Question: Yet another tag that was given new meaning in HTML5, '<small>' apparently lives on:
> <URL>The small element represents so-called "fine print" or "small print",
such as legal disclaimers and caveats.
This unofficial reference seems to take it a little further:
> <URL>'<small>' is now for side comments, which are the inline equivalent of
'<aside>' -- content which is not the main focus of the page. A common
example is inline legalese, such as a copyright statement in a page
footer, a disclaimer, or licensing information. It can also be used
for attribution.
I have a list of people I want to display, which includes their real name and nickname. The nickname is sort of an "aside", and I want to style it with lighter text:
'''
<li>Laurence Tureaud <small>(Mr.T)</small></li>
'''

I'll need to do something like this for several sections of the site (people, products, locations), so I'm trying to develop a sensible standard. I know I can use '<span class="quiet">' or something like that, but I'm trying to avoid arbitrary class names and use the correct HTML element (if there is one).
Is '<small>' appropriate for this, or is there another element or markup structure that would be appropriate?
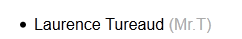
Answer: The spec you're looking at is old, you should look at the HTML5 spec:
<URL>
I suggest '<em>' here instead of small:
'''
<p>Laurence Tureaud also called <em>Mr. T</em> is famous for his role
in the tv series A-TEAM.</p>
'''
'<small>' is not used commonly in an article sentence, but like this:
'''
<footer>
<p>
Search articles about <a href="#">Laurence Tureaud</a>,
<small>or try <a href="#">articles about A-TEAM</a>.</small>
</p>
</footer>
<footer>
<p>
Call the Laurence Tureaud's "life trainer chat line" at
555-<PHONE> <small>($1.99 for 1 minute)</small>
</p>
</footer>
'''
Article sentence:
'''
<p>
My job is very interesting and I love it: I work in an office
<small>(123 St. Rome, Italy)</small> with a lot of funny guys that share
my exact interests.
</p>
'''